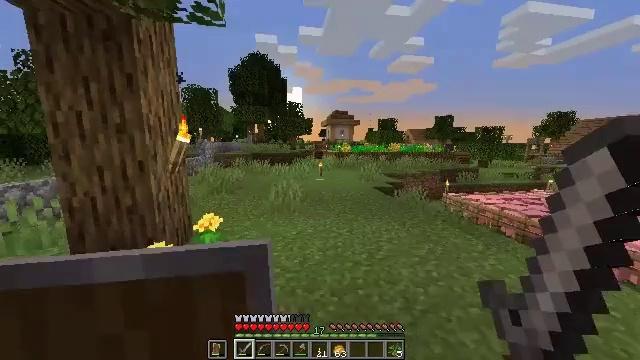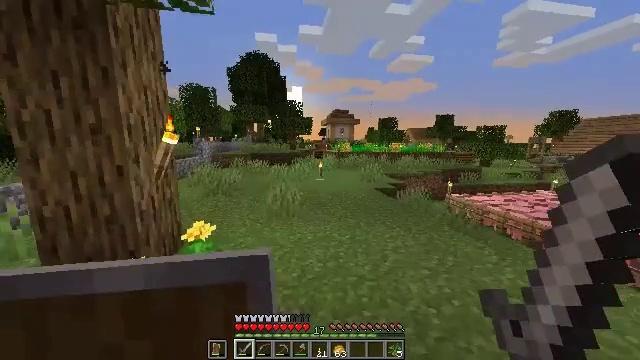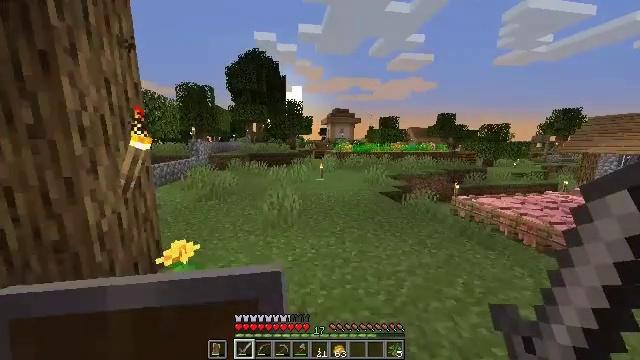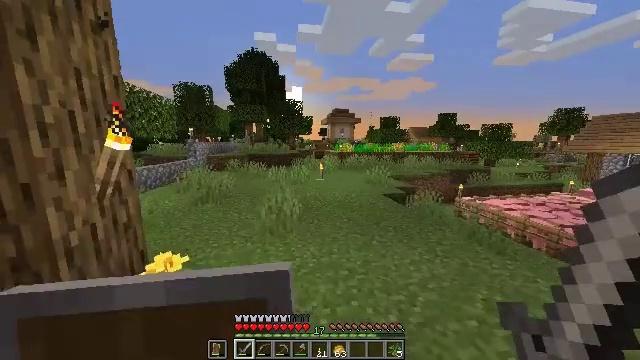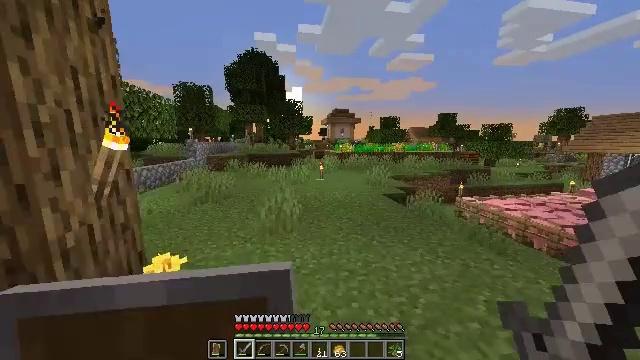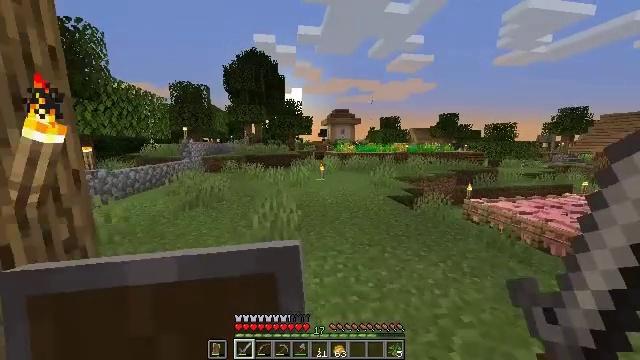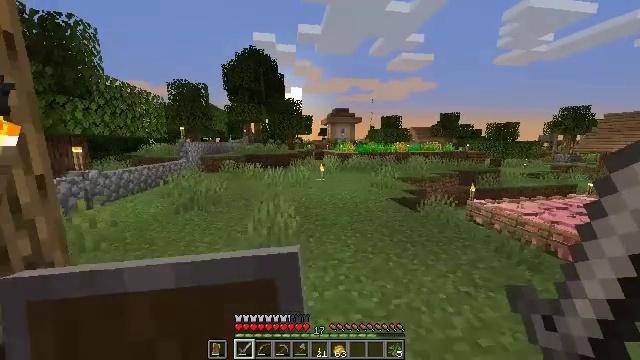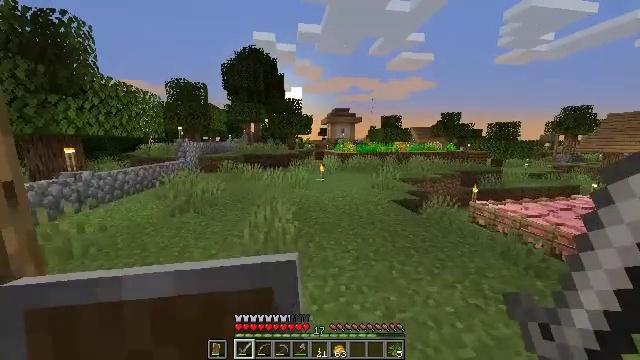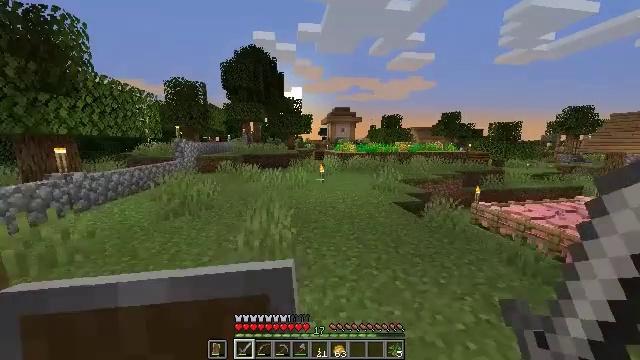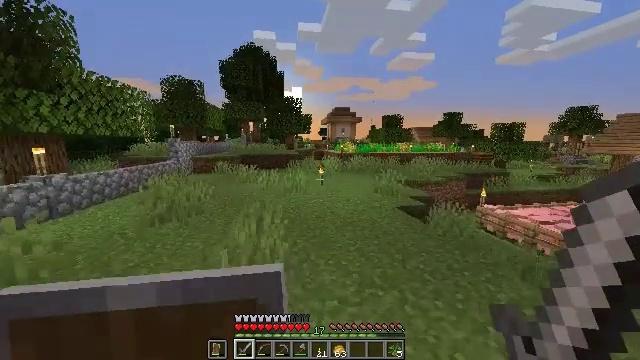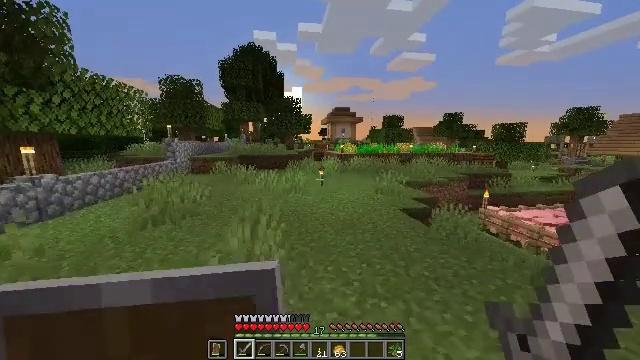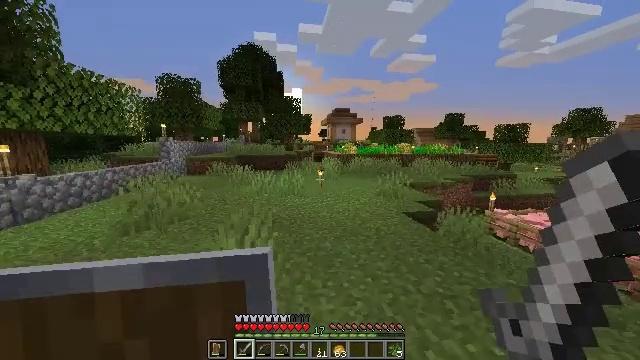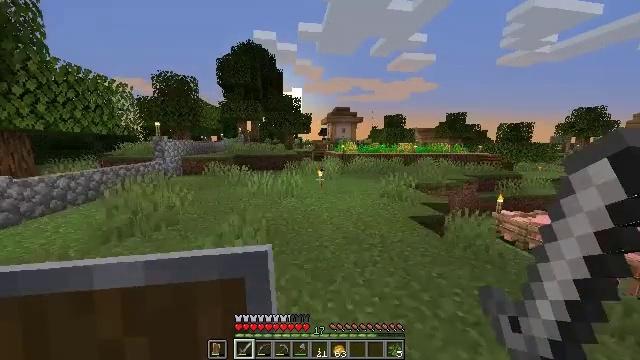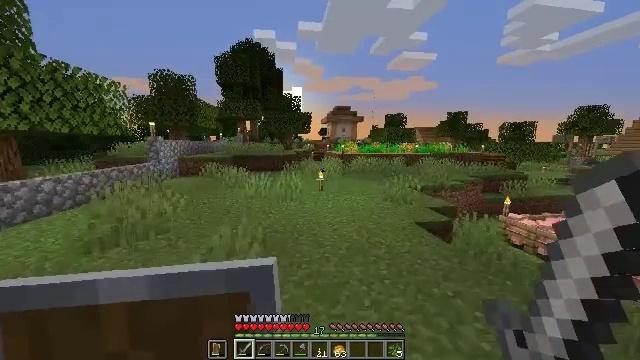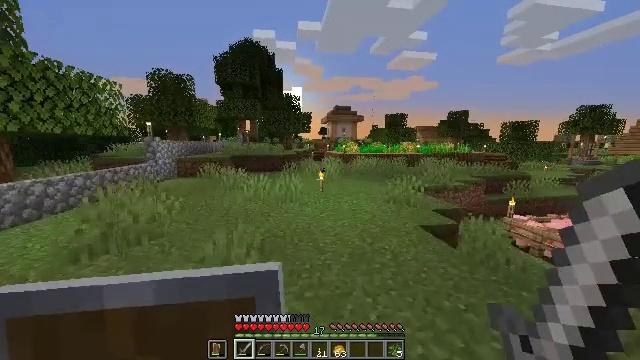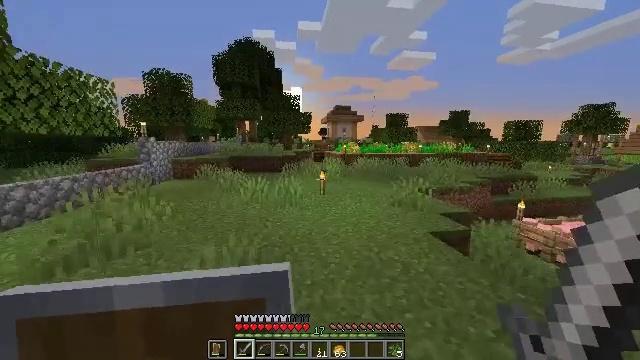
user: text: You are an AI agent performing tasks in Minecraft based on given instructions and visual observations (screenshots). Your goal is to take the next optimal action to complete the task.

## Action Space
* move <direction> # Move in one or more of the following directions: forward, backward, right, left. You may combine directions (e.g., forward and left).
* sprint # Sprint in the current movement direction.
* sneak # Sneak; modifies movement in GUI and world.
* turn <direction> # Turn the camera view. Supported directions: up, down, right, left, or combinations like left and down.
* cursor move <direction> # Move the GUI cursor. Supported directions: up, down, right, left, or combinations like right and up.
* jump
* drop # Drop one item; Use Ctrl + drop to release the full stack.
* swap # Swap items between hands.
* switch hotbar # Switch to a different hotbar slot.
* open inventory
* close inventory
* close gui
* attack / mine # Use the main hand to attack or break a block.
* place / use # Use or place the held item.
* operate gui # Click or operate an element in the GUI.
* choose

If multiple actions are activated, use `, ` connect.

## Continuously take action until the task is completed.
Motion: motion action
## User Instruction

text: Combine glass blocks to craft a glass bottle.
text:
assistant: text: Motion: move forward
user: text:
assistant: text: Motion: move forward
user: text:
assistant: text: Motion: move forward
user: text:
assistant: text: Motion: move forward
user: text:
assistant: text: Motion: move forward
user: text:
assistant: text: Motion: move forward
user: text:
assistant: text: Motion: move forward
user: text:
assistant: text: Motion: move forward
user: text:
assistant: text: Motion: move forward
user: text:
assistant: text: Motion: move forward
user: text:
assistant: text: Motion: move forward
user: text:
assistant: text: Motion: move forward
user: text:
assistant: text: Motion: move forward
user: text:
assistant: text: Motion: move forward
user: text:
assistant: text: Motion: move forward
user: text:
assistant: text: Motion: move forward
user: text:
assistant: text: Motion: move forward
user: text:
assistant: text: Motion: move forward
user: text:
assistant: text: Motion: move forward
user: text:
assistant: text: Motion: move forward
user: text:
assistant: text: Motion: move forward, sprint, turn left and down
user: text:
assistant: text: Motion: move forward, sprint, turn left and down
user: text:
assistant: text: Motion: move forward
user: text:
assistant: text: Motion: move forward
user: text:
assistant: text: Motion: move forward
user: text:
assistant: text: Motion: move forward, turn left and up
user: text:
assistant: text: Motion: move forward, turn left and up
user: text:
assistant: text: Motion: move forward, turn up
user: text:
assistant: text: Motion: move forward
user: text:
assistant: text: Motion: move forward